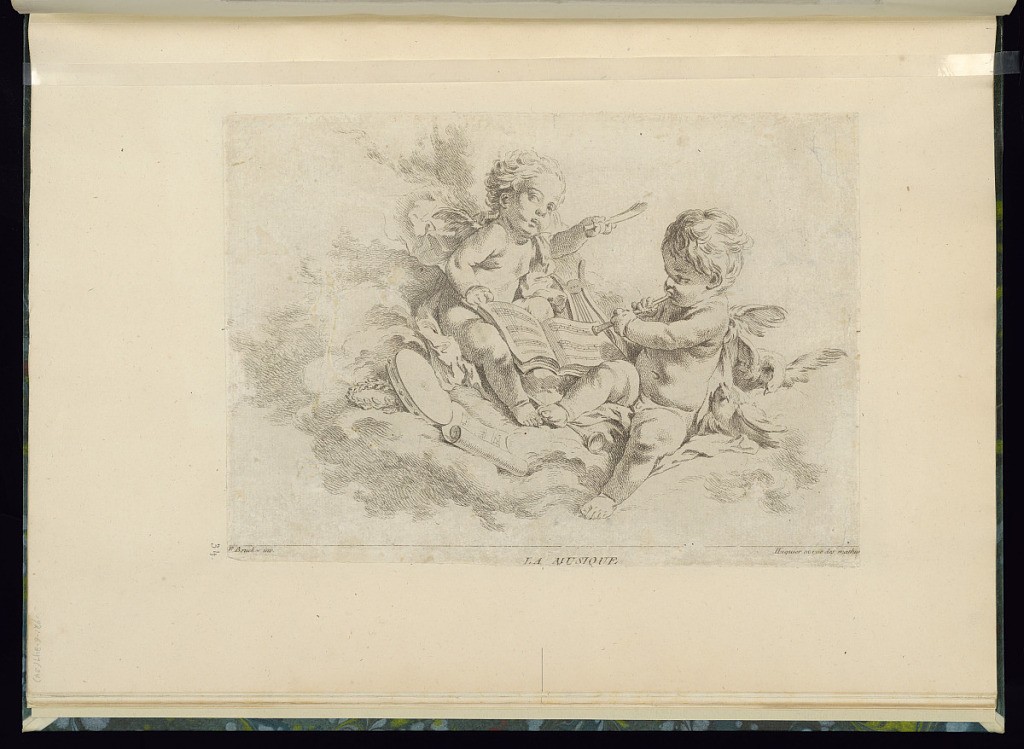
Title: LA MUSIQUE
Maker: François Boucher, French, 1703–1770
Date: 1749–61
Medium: Etching on laid paper
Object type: Print
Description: Allegorical print representing the art of music with two winged putti in the clouds. The putto to the right plays a flute while reading sheet music from a bound volume, leaning against the legs of the other putto. Surrounding the putti are two birds, a lyre, tambourine, horn, and sheet music. The plate is titled and signed.